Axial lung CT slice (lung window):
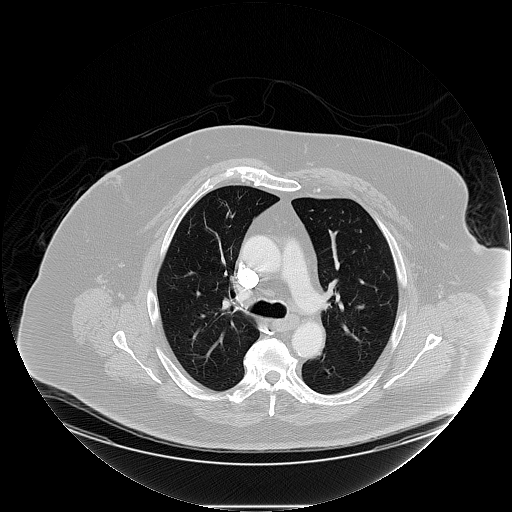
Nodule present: no